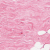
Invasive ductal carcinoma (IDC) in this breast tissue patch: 0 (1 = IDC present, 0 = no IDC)